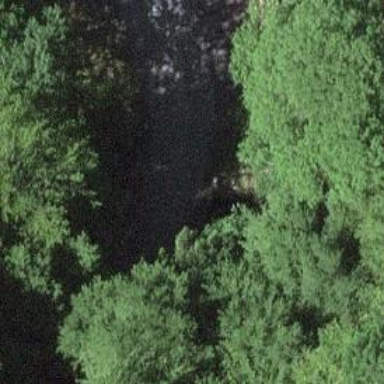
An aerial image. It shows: Culvert tunnel.